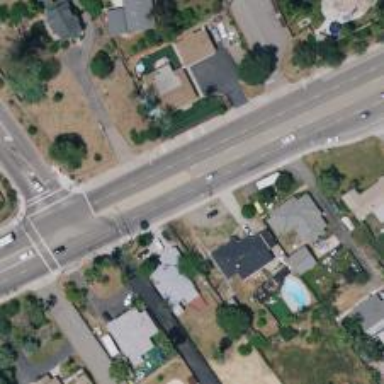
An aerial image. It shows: Secondary road with separate sidewalk.